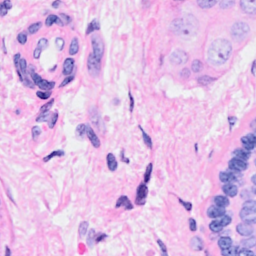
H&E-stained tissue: Breast